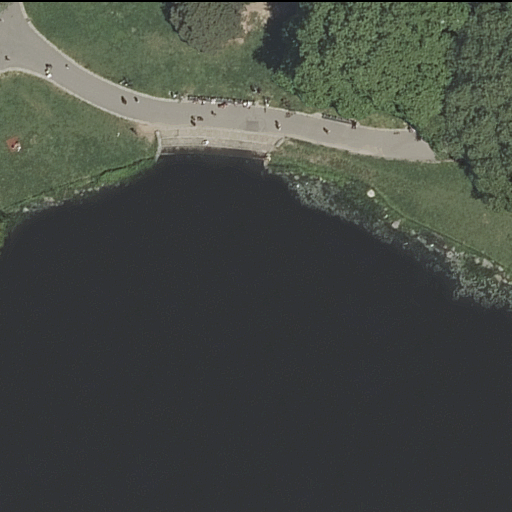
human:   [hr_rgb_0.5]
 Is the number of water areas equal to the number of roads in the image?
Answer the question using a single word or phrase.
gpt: no

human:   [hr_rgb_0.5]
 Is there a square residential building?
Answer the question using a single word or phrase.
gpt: no

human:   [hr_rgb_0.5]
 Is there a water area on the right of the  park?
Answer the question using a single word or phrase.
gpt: yes

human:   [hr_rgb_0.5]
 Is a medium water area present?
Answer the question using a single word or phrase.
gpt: no

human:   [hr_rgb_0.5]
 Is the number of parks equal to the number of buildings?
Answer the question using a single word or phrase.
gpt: no

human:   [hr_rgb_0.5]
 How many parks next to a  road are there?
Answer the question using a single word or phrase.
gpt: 1

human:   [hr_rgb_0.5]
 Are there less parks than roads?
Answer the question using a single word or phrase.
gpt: yes

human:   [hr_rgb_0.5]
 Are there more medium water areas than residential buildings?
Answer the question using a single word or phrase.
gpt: no

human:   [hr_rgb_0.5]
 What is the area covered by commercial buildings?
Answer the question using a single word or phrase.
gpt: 0m2

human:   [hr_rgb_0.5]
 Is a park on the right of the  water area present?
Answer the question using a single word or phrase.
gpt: no

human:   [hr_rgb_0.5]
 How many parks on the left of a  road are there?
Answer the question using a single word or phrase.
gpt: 1

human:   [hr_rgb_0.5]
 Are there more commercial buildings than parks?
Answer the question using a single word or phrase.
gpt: no

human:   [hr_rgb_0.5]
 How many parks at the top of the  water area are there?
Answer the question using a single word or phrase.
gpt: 0

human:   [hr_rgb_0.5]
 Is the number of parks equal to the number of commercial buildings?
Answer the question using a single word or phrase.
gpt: no

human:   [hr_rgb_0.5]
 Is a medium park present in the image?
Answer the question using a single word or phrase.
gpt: no

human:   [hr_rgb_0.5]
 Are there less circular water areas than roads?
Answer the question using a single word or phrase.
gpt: yes

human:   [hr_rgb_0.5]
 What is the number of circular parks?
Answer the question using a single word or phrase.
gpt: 0

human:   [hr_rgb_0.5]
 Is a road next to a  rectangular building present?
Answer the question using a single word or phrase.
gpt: no

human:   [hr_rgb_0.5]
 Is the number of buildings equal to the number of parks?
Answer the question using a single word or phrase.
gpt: no

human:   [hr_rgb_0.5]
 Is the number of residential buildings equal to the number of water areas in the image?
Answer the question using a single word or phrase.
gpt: no

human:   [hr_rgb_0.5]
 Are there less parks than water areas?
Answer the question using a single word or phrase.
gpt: no

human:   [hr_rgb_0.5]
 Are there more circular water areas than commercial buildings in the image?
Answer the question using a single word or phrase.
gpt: no

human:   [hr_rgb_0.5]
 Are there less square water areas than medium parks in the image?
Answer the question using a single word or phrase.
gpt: no

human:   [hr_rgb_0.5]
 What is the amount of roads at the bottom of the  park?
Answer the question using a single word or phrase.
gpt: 0

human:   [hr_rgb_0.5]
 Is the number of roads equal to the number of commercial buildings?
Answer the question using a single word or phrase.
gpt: no

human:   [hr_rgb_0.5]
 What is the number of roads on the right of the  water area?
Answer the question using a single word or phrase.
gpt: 0

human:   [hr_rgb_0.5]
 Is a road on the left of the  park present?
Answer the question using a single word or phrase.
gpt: no

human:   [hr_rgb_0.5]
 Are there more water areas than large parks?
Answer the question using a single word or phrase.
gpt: no

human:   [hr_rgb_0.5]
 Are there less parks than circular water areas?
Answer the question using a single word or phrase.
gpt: no

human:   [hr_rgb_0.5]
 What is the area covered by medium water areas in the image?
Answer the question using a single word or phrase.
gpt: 0m2

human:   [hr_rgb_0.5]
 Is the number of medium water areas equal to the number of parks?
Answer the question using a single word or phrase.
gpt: no

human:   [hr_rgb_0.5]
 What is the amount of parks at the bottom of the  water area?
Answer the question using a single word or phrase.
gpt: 1

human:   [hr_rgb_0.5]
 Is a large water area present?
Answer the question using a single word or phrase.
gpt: yes

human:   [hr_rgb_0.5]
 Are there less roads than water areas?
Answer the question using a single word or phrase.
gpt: no

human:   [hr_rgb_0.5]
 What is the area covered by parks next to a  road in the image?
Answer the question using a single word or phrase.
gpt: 10633m2

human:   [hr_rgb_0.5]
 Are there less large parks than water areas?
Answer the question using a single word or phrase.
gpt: no